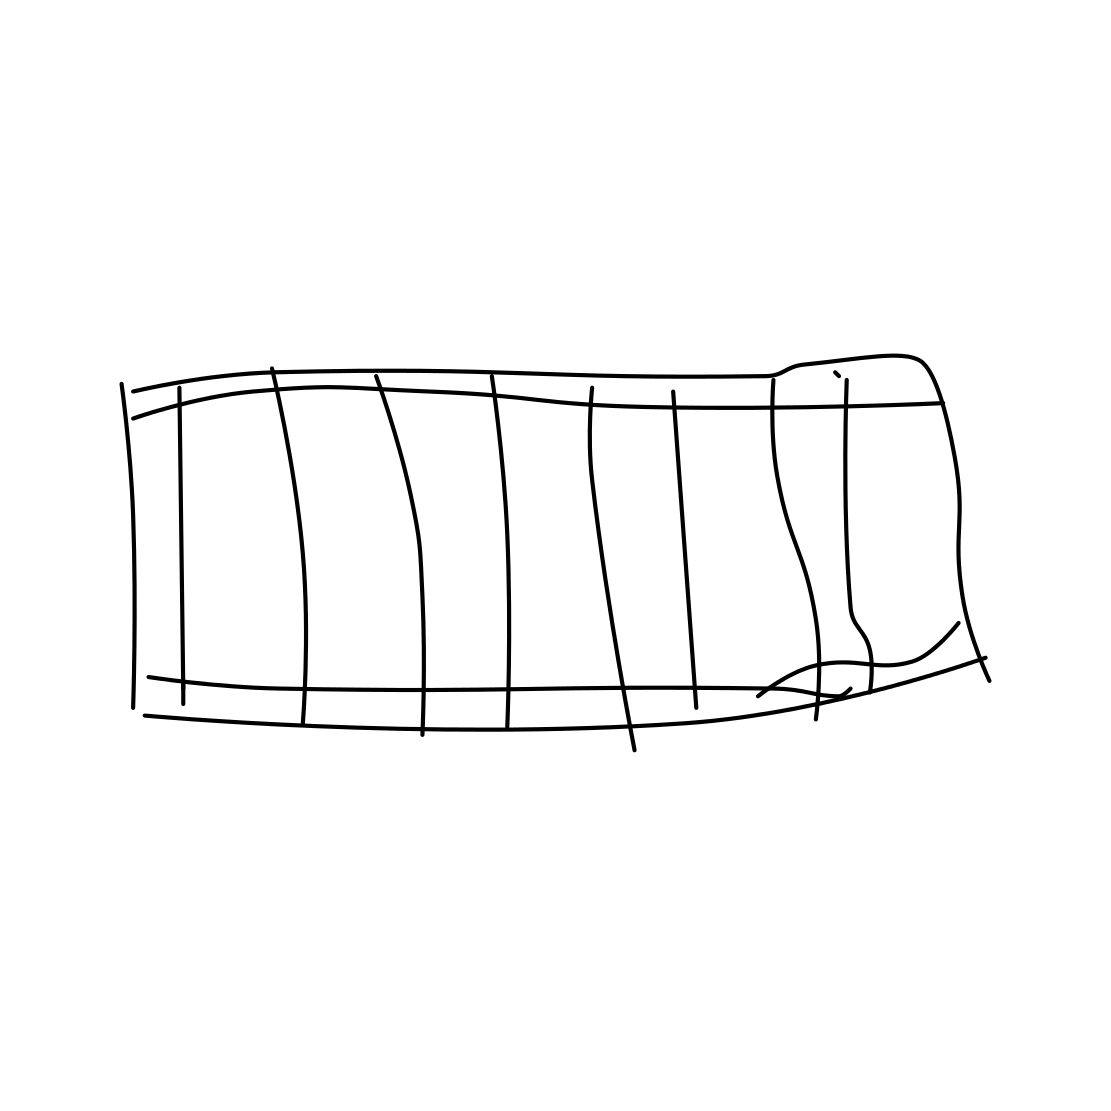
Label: piano